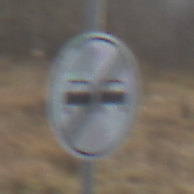
Verkehrszeichen: EndeUeberholverbot
Umgebung: Outdoor, Nature
Tageszeit: MorningAfternoon
Wetter: PartlyCloudy
Licht: Natural
Jahreszeit: NotSpecified
Kontrast: HighContrast